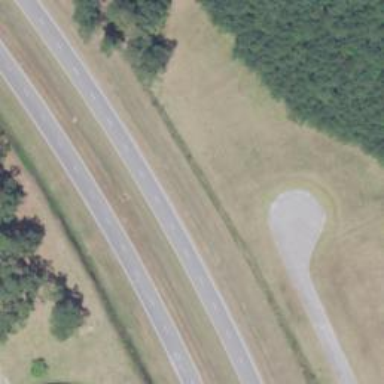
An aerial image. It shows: Asphalt road classified as trunk highway.